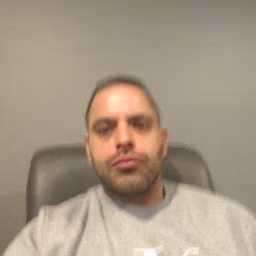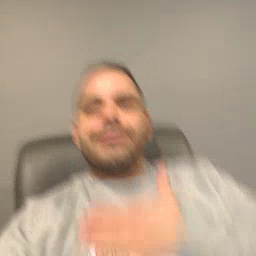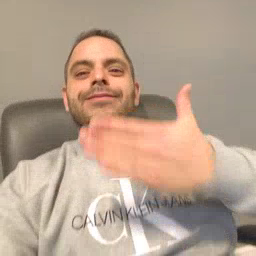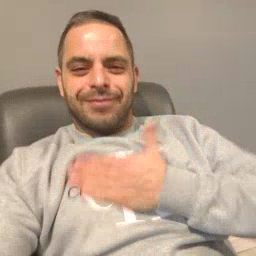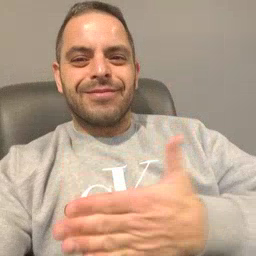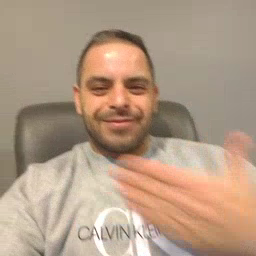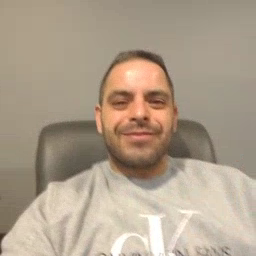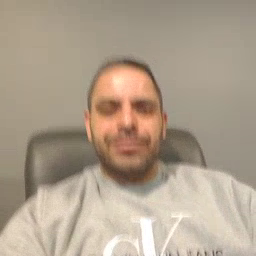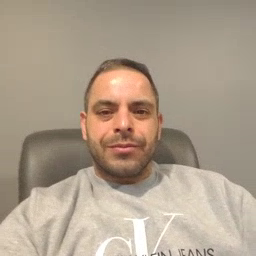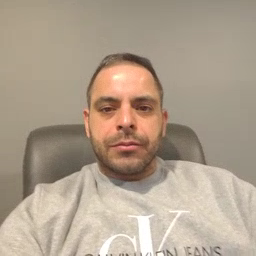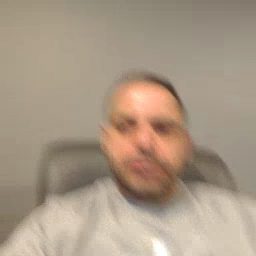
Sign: happy